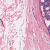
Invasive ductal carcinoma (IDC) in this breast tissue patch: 0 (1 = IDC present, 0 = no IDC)